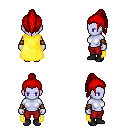
a pixel art fantasy rpg character, female body template, dark elf, purple skin, yellow cape, red pants, red long topknot hairstyle, cloth bracers, black shoes, four views (front, back, left, right), 2x2 character sprite sheet, small pixel art, hard edges, no anti-aliasing